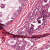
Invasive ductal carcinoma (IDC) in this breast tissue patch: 0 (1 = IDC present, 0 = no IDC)